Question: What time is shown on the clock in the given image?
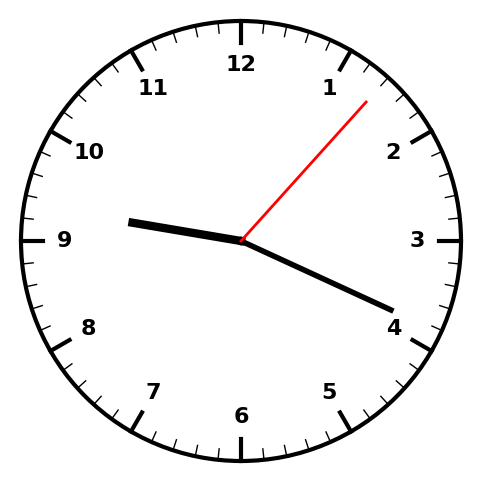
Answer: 09:19:07